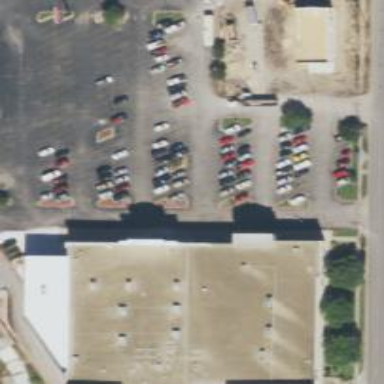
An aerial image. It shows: Retail building.